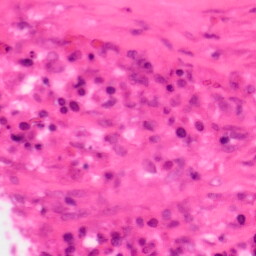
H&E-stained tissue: Colon